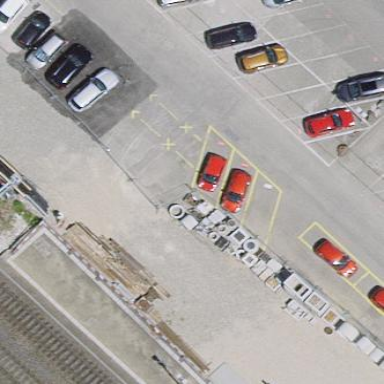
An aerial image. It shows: Public transport shelter.